Question: I download the war file from
<URL>
and imported it in eclipse and
got the source also from same link from sources jar.
Currently, application is up and running fine but
When I was having walk through of application I came across a observation:
Project structure

web.xml
'''
<?xml version="1.0" encoding="UTF-8"?>
<web-app id="struts2-jquery-showcase" version="2.4" xmlns="http://java.sun.com/xml/ns/j2ee" xmlns:xsi="http://www.w3.org/2001/XMLSchema-instance" xsi:schemaLocation="http://java.sun.com/xml/ns/j2ee http://java.sun.com/xml/ns/j2ee/web-app_2_4.xsd">
<display-name>Struts jQuery Plugin - Showcase</display-name>
<filter>
<filter-name>struts2</filter-name>
<filter-class>org.apache.struts2.dispatcher.ng.filter.StrutsPrepareAndExecuteFilter</filter-class>
</filter>
<filter-mapping>
<filter-name>struts2</filter-name>
<url-pattern>/*</url-pattern>
</filter-mapping>
<welcome-file-list>
<welcome-file>index.jsp</welcome-file>
</welcome-file-list>
</web-app>
'''
index.jsp
'''
<% response.sendRedirect("index.action"); %>
'''
ShowCase.java
'''
/*
* Licensed to the Apache Software Foundation (ASF) under one
* or more contributor license agreements. See the NOTICE file
* distributed with this work for additional information
* regarding copyright ownership. The ASF licenses this file
* to you under the Apache License, Version 2.0 (the
* "License"); you may not use this file except in compliance
* with the License. You may obtain a copy of the License at
*
* http://www.apache.org/licenses/LICENSE-2.0
*
* Unless required by applicable law or agreed to in writing,
* software distributed under the License is distributed on an
* "AS IS" BASIS, WITHOUT WARRANTIES OR CONDITIONS OF ANY
* KIND, either express or implied. See the License for the
* specific language governing permissions and limitations
* under the License.
*/
package com.jgeppert.struts2.jquery.showcase;
import java.util.HashMap;
import java.util.Map;
import org.apache.struts2.convention.annotation.Action;
import org.apache.struts2.convention.annotation.Result;
import com.opensymphony.xwork2.ActionSupport;
public class ShowCase extends ActionSupport {
private static final long serialVersionUID = -7133848243722723891L;
private String theme = "showcase";
private boolean google = false;
private boolean ajaxhistory = false;
private Map<String, String> themes;
@Action(value = "/index", results = { @Result(location = "index.jsp", name = "success") })
public String execute() throws Exception {
System.out.println("in showcase action.......");
themes = new HashMap<String, String>();
themes.put("cupertino", "The cupertino Theme");
themes.put("ui-darkness", "The darkness Theme");
themes.put("ui-lightness", "The lightness Theme");
themes.put("redmond", "The redmond Theme");
themes.put("smoothness", "The smoothness Theme");
themes.put("black-tie", "The black-tie Theme");
themes.put("blitzer", "The blitzer Theme");
themes.put("dark-hive", "The dark-hive Theme");
themes.put("dot-luv", "The dot-luv Theme");
themes.put("eggplant", "The eggplant Theme");
themes.put("excite-bike", "The excite-bike Theme");
themes.put("flick", "The flick Theme");
themes.put("hot-sneaks", "The hot-sneaks Theme");
themes.put("humanity", "The humanity Theme");
themes.put("le-frog", "The le-frog Theme");
themes.put("mint-choc", "The mint-choc Theme");
themes.put("overcast", "The overcast Theme");
themes.put("pepper-grinder", "The pepper-grinder Theme");
themes.put("south-street", "The south-street Theme");
themes.put("start", "The start Theme");
themes.put("sunny", "The sunny Theme");
themes.put("swanky-purse", "The swanky-purse Theme");
themes.put("trontastic", "The trontastic Theme");
themes.put("vader", "The vader Theme");
themes.put("showcase", "The custom Showcase Theme");
return SUCCESS;
}
public String getTheme() {
return theme;
}
public void setTheme(String theme) {
this.theme = theme;
}
public Map<String, String> getThemes() {
return themes;
}
public boolean isGoogle() {
return google;
}
public void setGoogle(boolean google) {
this.google = google;
}
public boolean isAjaxhistory() {
return ajaxhistory;
}
public void setAjaxhistory(boolean ajaxhistory) {
this.ajaxhistory = ajaxhistory;
}
}
'''
struts.xml
'''
<?xml version="1.0" encoding="UTF-8" ?>
<!--
/*
* Licensed to the Apache Software Foundation (ASF) under one
* or more contributor license agreements. See the NOTICE file
* distributed with this work for additional information
* regarding copyright ownership. The ASF licenses this file
* to you under the Apache License, Version 2.0 (the
* "License"); you may not use this file except in compliance
* with the License. You may obtain a copy of the License at
*
* http://www.apache.org/licenses/LICENSE-2.0
*
* Unless required by applicable law or agreed to in writing,
* software distributed under the License is distributed on an
* "AS IS" BASIS, WITHOUT WARRANTIES OR CONDITIONS OF ANY
* KIND, either express or implied. See the License for the
* specific language governing permissions and limitations
* under the License.
*/
-->
<!DOCTYPE struts PUBLIC
"-//Apache Software Foundation//DTD Struts Configuration 2.3//EN"
"http://struts.apache.org/dtds/struts-2.3.dtd">
<struts>
<constant name="struts.enable.DynamicMethodInvocation" value="false" />
<constant name="struts.devMode" value="true" />
<constant name="struts.convention.action.packages" value="com.jgeppert.struts2.jquery.showcase"/>
<constant name="struts.convention.default.parent.package" value="json-default"/>
<constant name="struts.custom.i18n.resources" value="messages" />
<!-- Settings for CKEditor Image Upload -->
<constant name="struts.ckeditor.allowUploads" value="true" /> <!-- default is false -->
<constant name="struts.ckeditor.allowedFileExtensions" value="jpg,jpeg,png" />
<constant name="sstruts.ckeditor.uploadFolder" value="/imageUploads" />
<!-- include file="showcase.xml" / -->
</struts>
'''
Now when result 'success' is render it is redirecting to the page named 'index.jsp' present in folder 'content' i.e hierarchy path 'WEB-INF/content/index.jsp'
my question is
I came to know about the content/index.jsp when I made project to run in debug mode.
I searched whole project but m not able to find the traces of 'content' ..
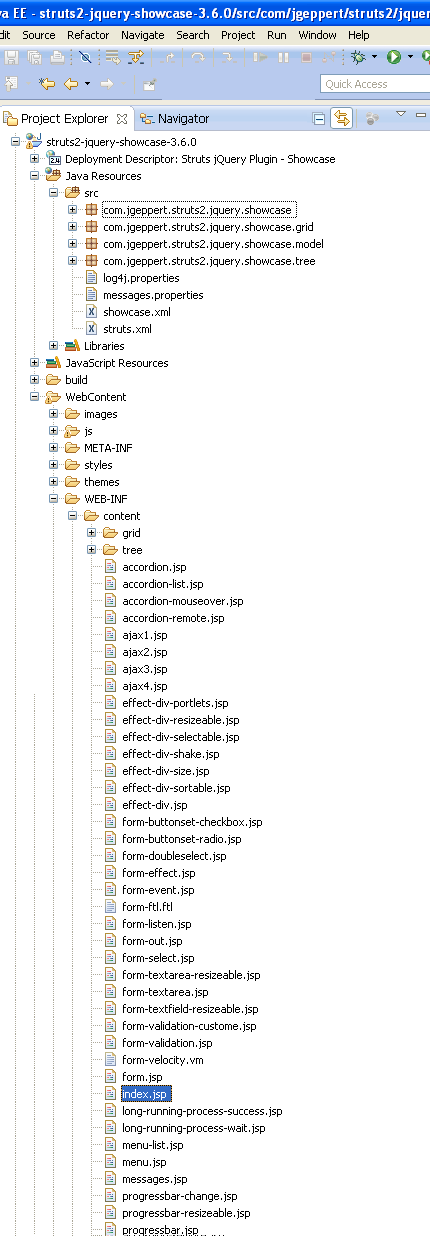
Answer: The WAR project includes the 'struts2-convention-plugin-2.3.14.2.jar' plugin
This plugin lets you eliminate XML configuration by using 'convention'. For this to work, JSP pages must be placed inside 'WEB-INF/' folder.
That's why struts.xml and showcase.xml define no action mappings.
See <URL> for more info
You can read:
'By default, the Convention plugin assumes that all of the results are stored in WEB-INF/content. This can be changed by setting the property struts.convention.result.path in the Struts properties file to the new location.'